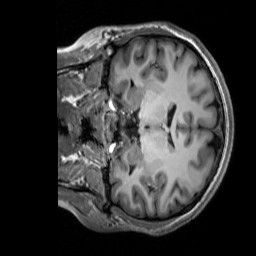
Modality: T1w
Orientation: coronal
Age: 24
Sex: female
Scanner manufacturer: siemens
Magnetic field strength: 3 T
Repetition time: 2.53 s
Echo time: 0.00277 s